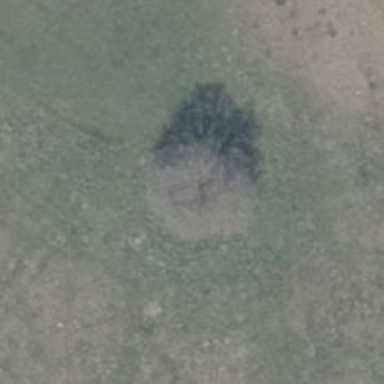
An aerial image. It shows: Single tag "natural: tree."